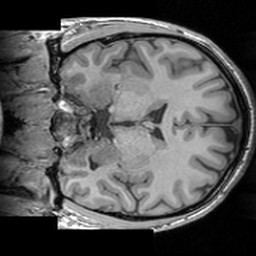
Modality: T1w
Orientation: coronal
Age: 22
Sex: male
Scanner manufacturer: siemens
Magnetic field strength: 3 T
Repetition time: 1.63 s
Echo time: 0.00311 s